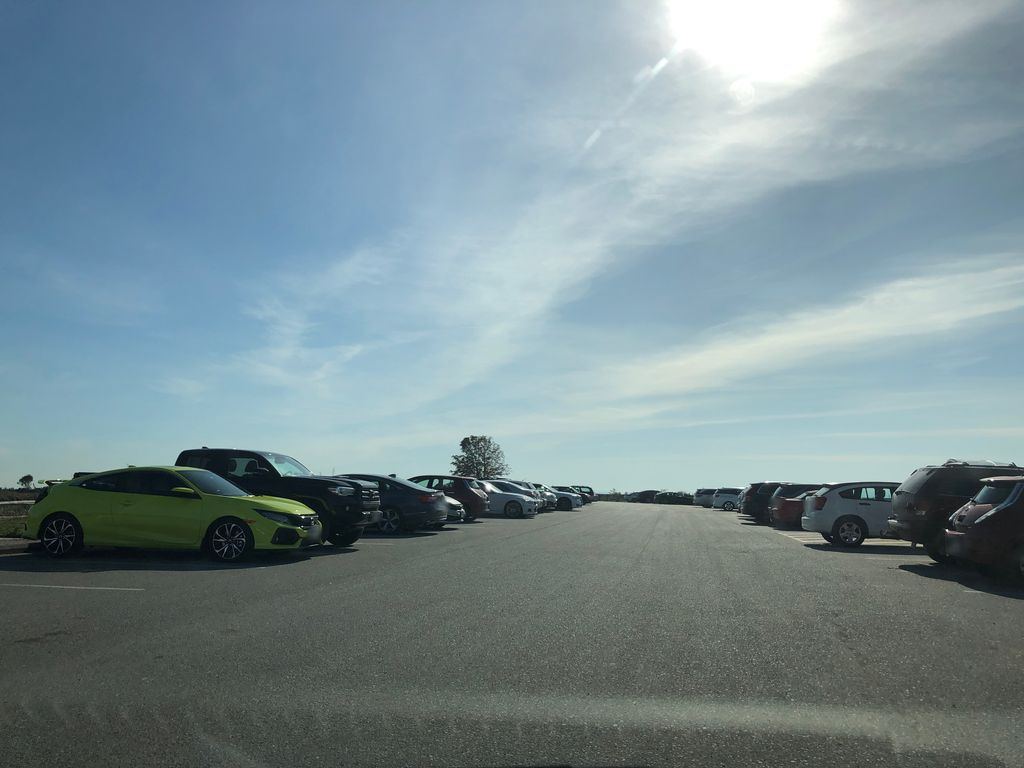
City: vancouver